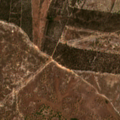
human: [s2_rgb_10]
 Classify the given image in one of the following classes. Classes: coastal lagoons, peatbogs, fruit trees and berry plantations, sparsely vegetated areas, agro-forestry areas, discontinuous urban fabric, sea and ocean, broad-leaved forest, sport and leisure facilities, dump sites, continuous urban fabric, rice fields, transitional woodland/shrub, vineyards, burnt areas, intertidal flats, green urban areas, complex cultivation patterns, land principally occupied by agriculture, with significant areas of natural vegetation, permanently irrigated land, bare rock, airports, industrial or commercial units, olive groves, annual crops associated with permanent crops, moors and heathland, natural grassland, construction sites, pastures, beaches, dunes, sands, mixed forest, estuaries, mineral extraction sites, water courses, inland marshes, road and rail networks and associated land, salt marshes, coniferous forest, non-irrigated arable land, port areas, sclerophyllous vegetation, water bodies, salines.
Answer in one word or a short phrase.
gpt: agro-forestry areas, broad-leaved forest, transitional woodland/shrub